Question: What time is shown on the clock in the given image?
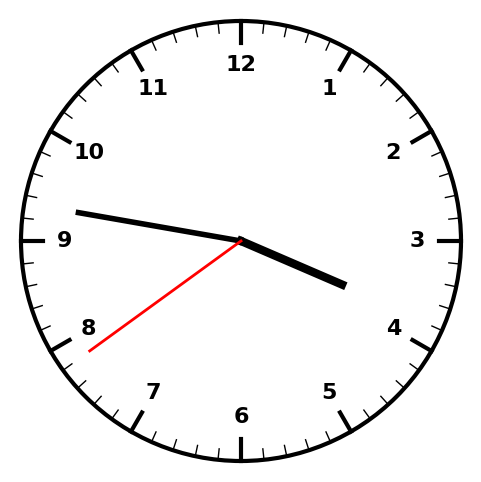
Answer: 03:46:39